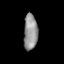
Tissue: prostate
Cell type: T cells
Senescence score: 0.7105
Nuclear area (px): 490
Mean DAPI intensity: 146.127